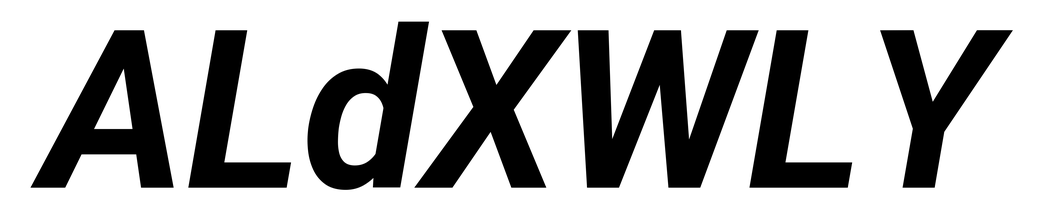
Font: Roboto-Italic_Bold_Italic